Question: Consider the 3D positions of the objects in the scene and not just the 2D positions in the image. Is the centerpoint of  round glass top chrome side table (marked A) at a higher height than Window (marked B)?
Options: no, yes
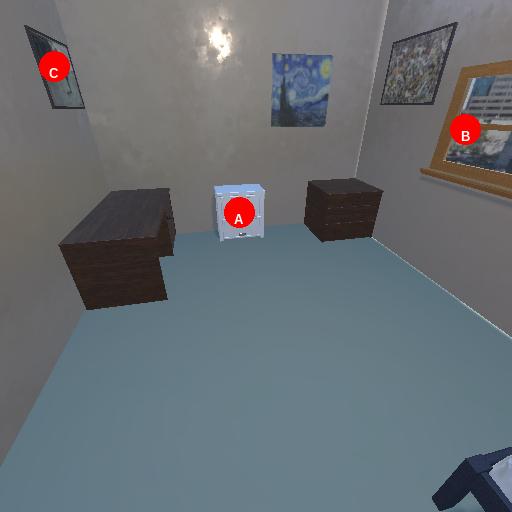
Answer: no